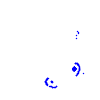
Particle: electron